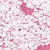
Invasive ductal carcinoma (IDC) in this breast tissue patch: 0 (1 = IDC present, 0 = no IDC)